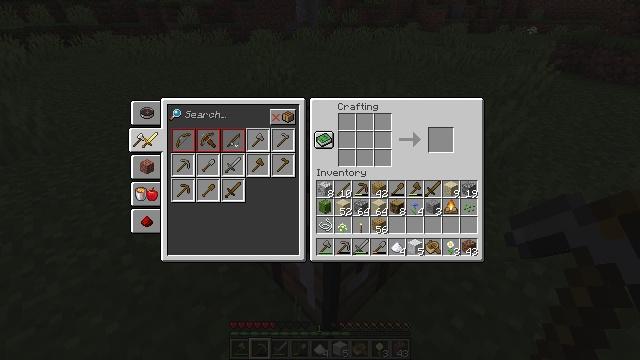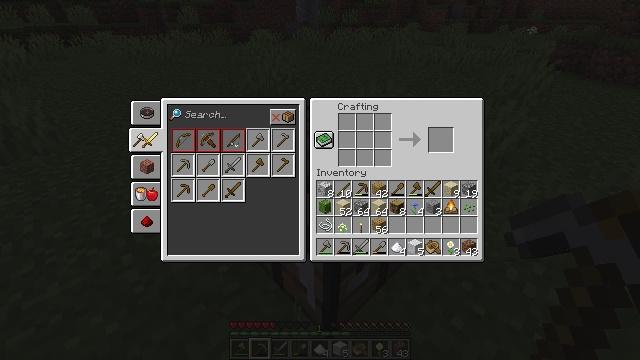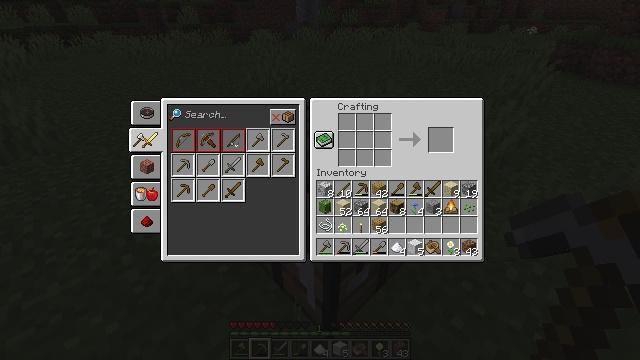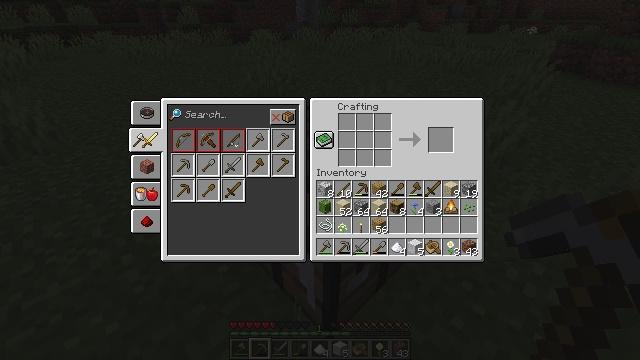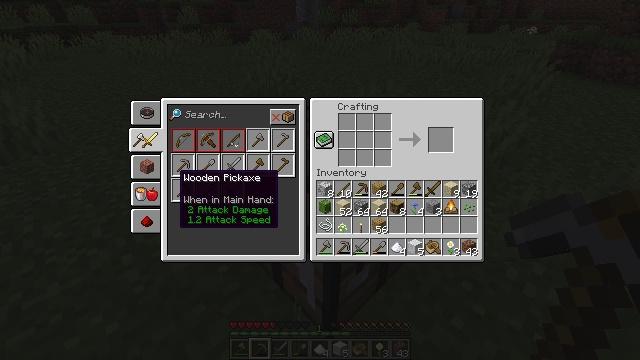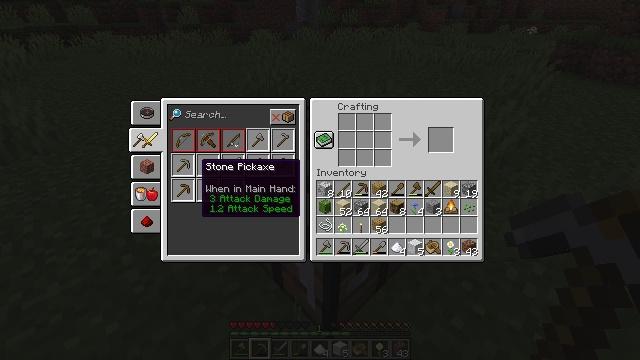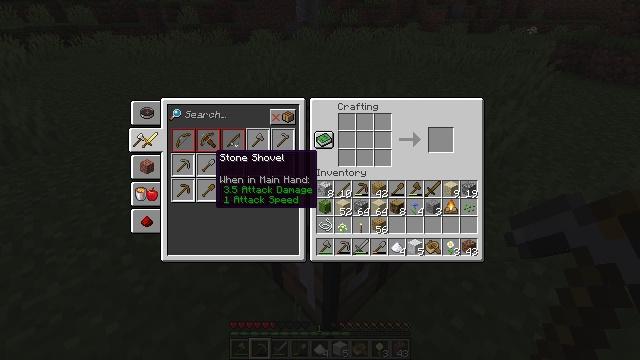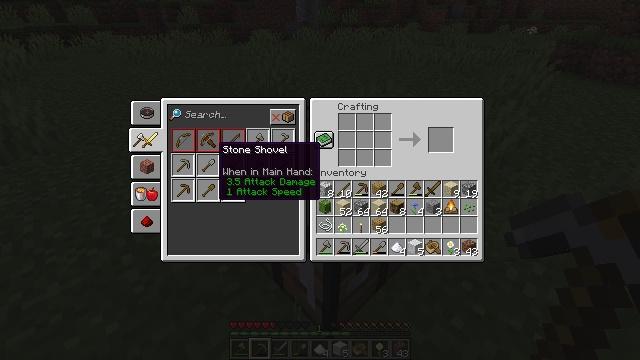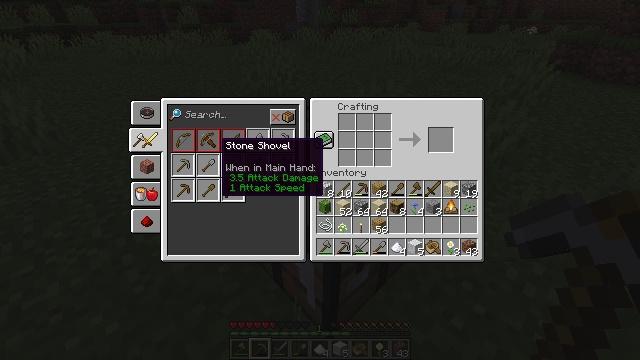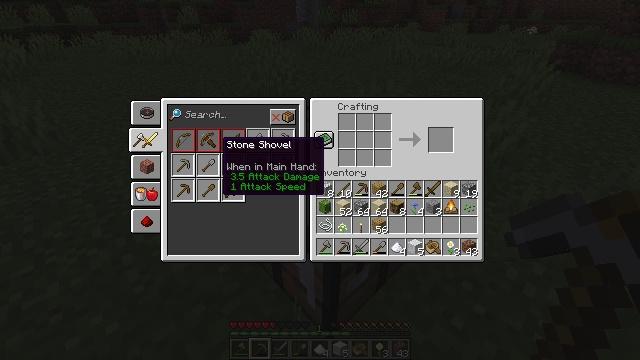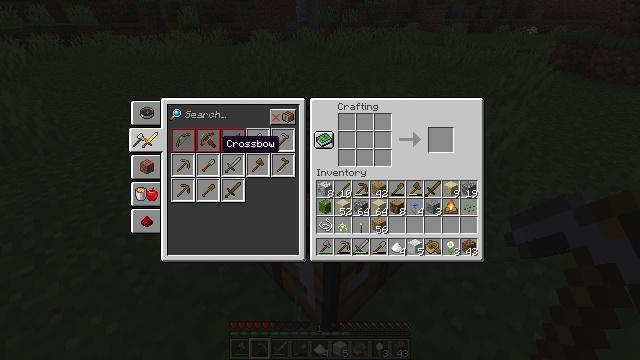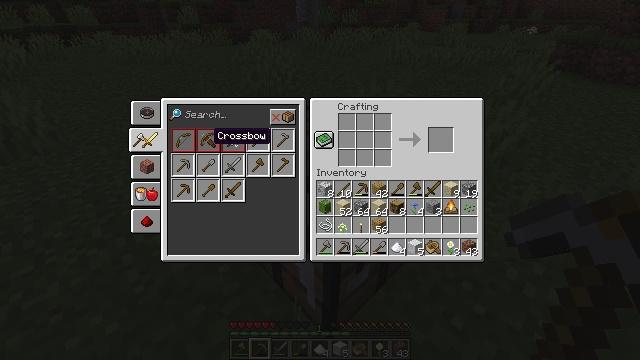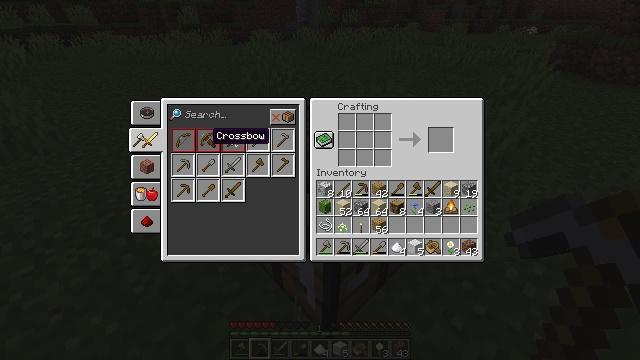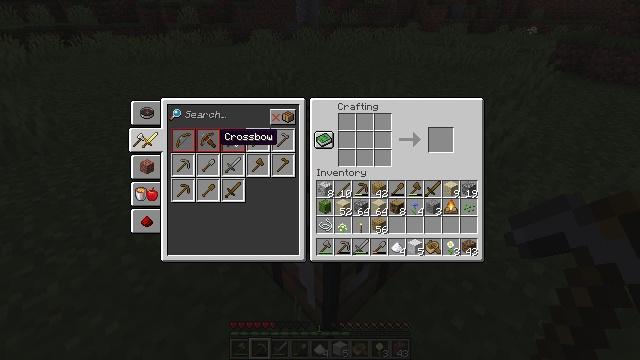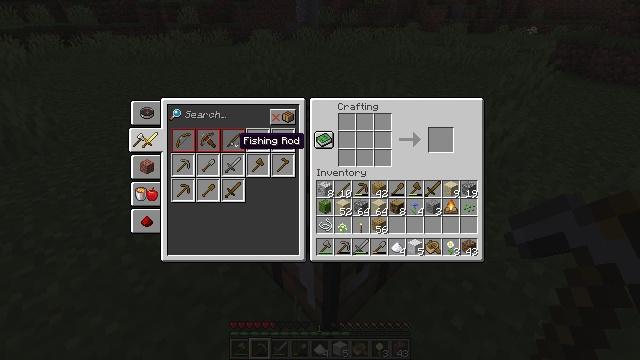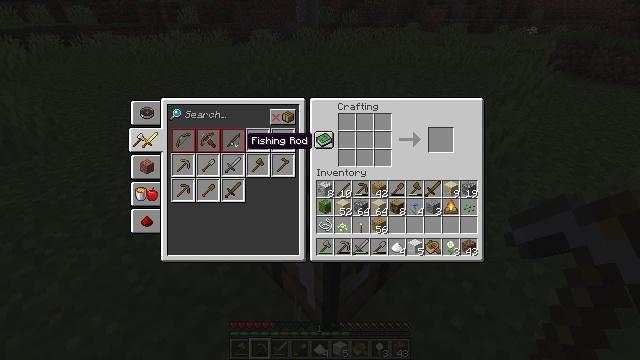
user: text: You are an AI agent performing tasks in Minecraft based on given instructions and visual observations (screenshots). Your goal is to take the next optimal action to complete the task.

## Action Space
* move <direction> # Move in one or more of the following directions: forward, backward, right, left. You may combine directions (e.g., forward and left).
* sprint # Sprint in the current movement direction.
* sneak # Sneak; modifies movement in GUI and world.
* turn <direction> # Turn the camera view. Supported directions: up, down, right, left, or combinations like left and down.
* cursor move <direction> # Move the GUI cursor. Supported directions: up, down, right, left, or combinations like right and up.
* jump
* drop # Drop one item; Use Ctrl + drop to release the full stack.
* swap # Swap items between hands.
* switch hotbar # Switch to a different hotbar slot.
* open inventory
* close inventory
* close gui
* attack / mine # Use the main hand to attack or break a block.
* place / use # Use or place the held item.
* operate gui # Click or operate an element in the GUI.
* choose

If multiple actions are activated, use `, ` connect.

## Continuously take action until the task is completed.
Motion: motion action
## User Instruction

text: Clear away tall grass.
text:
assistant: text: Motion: no_op
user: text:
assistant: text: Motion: cursor move down
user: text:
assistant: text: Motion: cursor move right and down
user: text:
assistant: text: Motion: cursor move right
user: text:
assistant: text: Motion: cursor move right
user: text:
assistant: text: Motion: cursor move right and up
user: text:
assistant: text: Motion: cursor move right and up
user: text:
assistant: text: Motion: cursor move up
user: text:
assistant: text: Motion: no_op
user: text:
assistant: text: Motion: no_op
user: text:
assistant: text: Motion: no_op
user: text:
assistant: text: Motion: cursor move left and up
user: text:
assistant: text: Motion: no_op
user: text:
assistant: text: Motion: cursor move right
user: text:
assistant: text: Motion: cursor move right
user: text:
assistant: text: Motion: cursor move right
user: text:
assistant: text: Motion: no_op
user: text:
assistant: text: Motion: no_op
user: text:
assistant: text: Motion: no_op
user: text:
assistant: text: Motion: no_op
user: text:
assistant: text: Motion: no_op
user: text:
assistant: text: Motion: no_op
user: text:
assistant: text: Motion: operate gui
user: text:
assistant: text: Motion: operate gui
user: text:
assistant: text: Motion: operate gui
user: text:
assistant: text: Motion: no_op
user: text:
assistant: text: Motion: no_op
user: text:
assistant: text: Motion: cursor move right
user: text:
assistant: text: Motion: cursor move right
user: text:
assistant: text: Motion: cursor move right